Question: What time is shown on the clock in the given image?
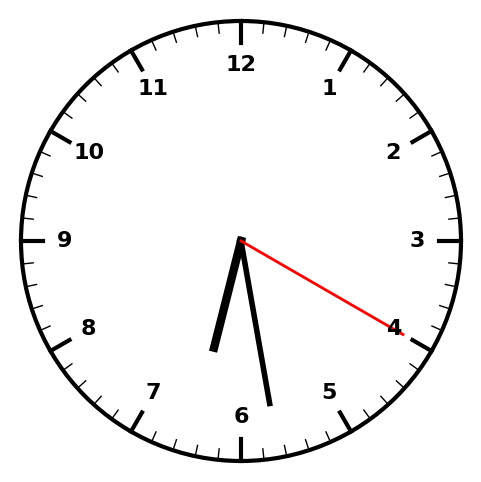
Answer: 06:28:20